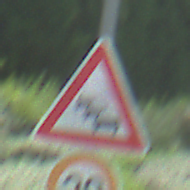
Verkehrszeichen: Stau
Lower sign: Geschwindigkeit20
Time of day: Midday
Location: Outdoor (Nature)
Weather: PartlyCloudy
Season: NotSpecified
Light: Natural